Field crop: maize
Growth stage: 2
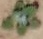
Species: chenopodium